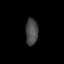
Tissue: skin
Cell type: Epithelial cells
Senescence score: 0.2275
Nuclear area (px): 331
Mean DAPI intensity: 71.668